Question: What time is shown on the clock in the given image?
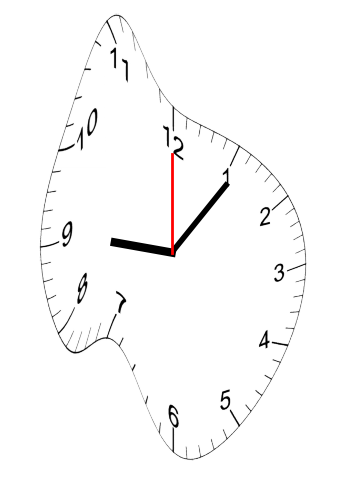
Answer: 09:06:00